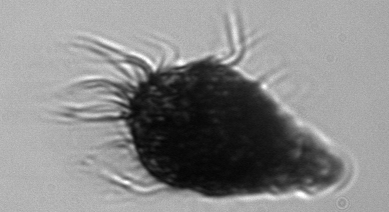
Label: Laboea_strobila